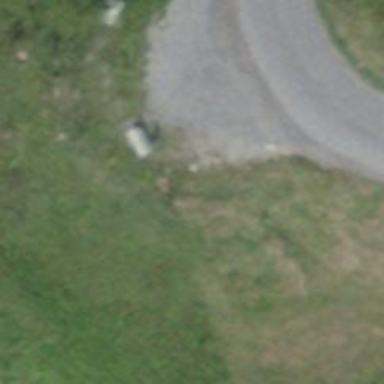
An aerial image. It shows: Bench for seating.